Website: lowes
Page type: account-selection
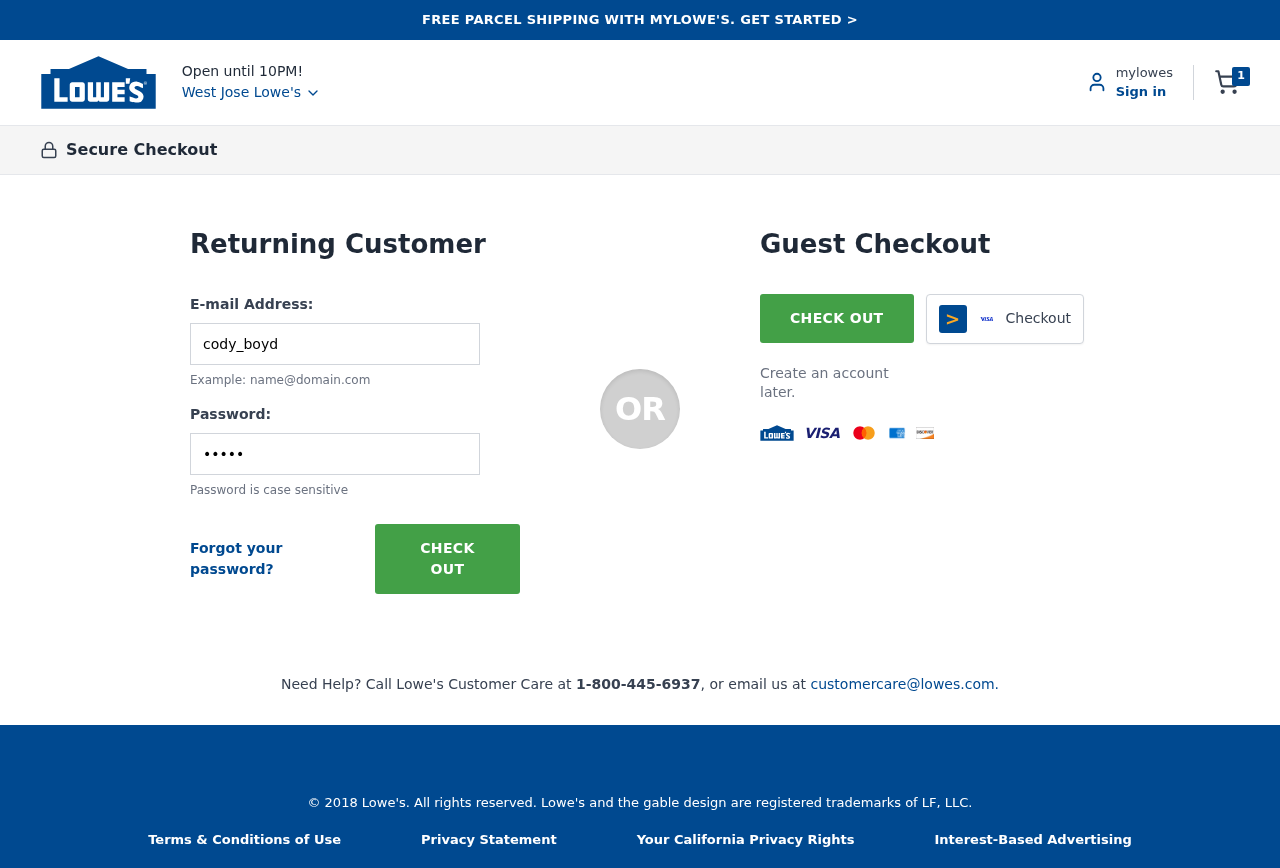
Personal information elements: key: PII_CITY
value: West Jose Lowe's
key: PII_LOGIN_USERNAME
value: cody_boyd
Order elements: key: ORDER_NUM_ITEMS
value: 1